Question: i have these 4 tables
(see picture)

what i would like to do is this
UID | f_name | m_name | l_name | suffix | class | subject
000 |jan |s |gerry | null |test | arts
001 |rey |s |ronald |null |test2 |123
but this query ive created gives me this output
'''
SELECT CONCAT(tbl_users.f_name, ' ', tbl_users.m_name, ' ', tbl_users.l_name, ' ', tbl_users.suffix) AS insName, tbl_classinstructor.UID, tbl_subject.subject, tbl_class.class FROM tbl_class, tbl_classinstructor LEFT OUTER JOIN tbl_users ON tbl_users.UID = tbl_classinstructor.UID, tbl_classsubject LEFT OUTER JOIN tbl_subject ON tbl_classsubject.SID = tbl_subject.SID
'''
UID | f_name | m_name | l_name | suffix | class | subject
000 |jan |s |gerry | null |test | arts
000 |jan |s |gerry | null |test | 123
001 |rey |s |ronald |null |test2 |arts
001 |rey |s |ronald |null |test2 |123
Thanks in advance
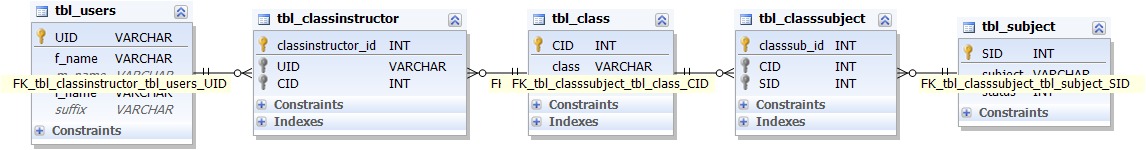
Answer: Use 'left join' properly. Here how it should be
'''
SELECT
CONCAT(tbl_users.f_name, ' ', tbl_users.m_name, ' ', tbl_users.l_name, ' ', tbl_users.suffix) AS insName,
tbl_classinstructor.UID,
tbl_subject.subject,
tbl_class.class FROM tbl_class
LEFT OUTER JOIN tbl_classinstructor on tbl_classinstructor.CID = tbl_class.CID
LEFT OUTER JOIN tbl_users ON tbl_users.UID = tbl_classinstructor.UID
LEFT OUTER JOIN tbl_classsubject on tbl_classsubject.CID = tbl_class.CID
LEFT OUTER JOIN tbl_subject ON tbl_classsubject.SID = tbl_subject.SID
'''